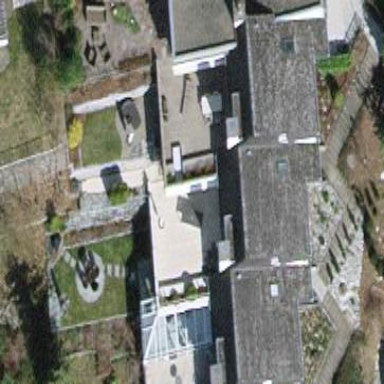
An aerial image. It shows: Terrace building.